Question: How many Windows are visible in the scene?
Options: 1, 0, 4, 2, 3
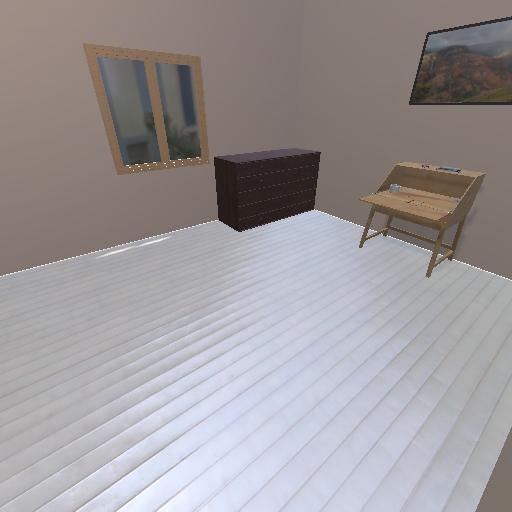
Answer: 1